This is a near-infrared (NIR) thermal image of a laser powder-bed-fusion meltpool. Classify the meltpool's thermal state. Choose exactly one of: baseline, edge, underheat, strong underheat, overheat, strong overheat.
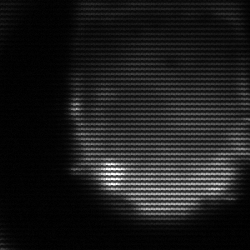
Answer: edge